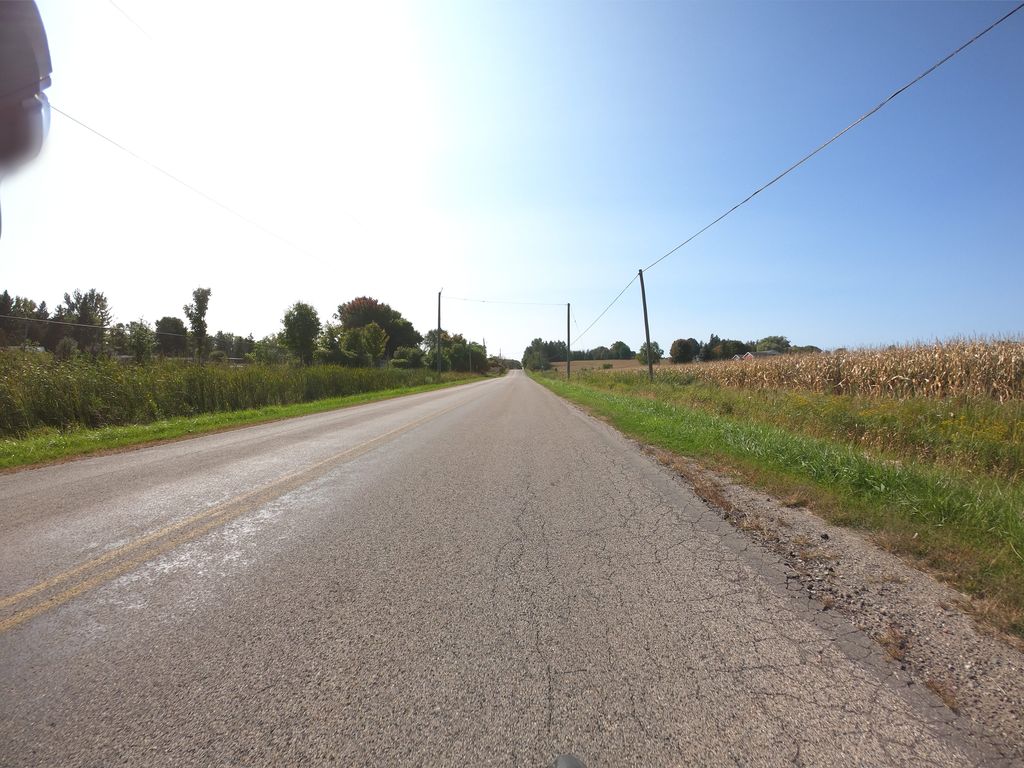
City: kitchener-waterloo